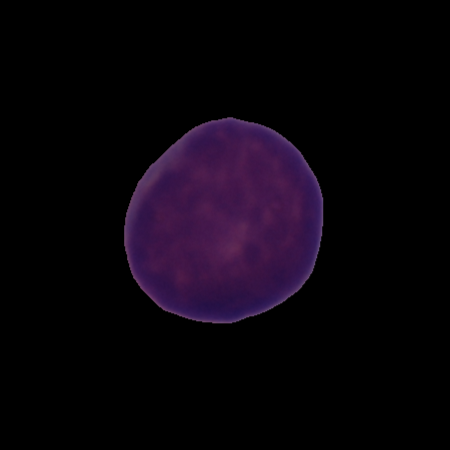
Label: cancer